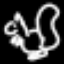
Label: square